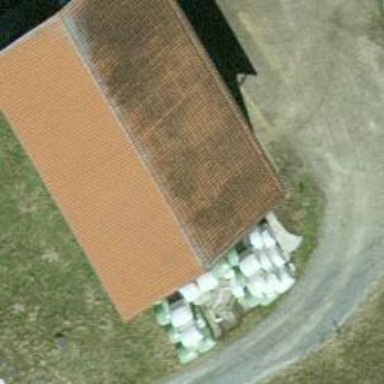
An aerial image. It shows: Farm auxiliary building.